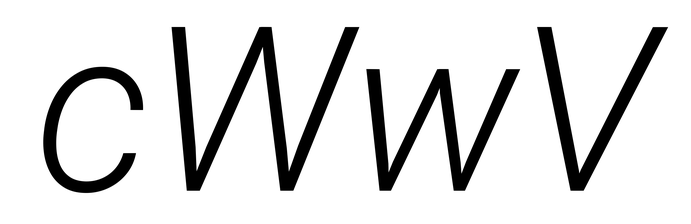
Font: Roboto-Italic_Light_Italic